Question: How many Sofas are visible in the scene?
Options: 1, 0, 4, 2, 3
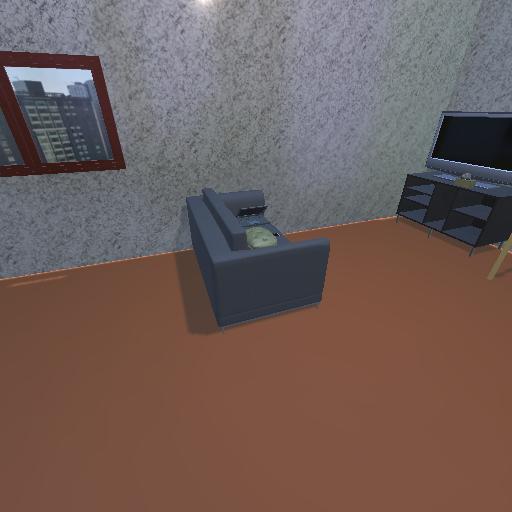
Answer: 1